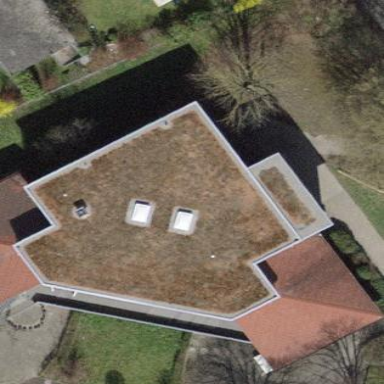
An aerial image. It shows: Kindergarten building.